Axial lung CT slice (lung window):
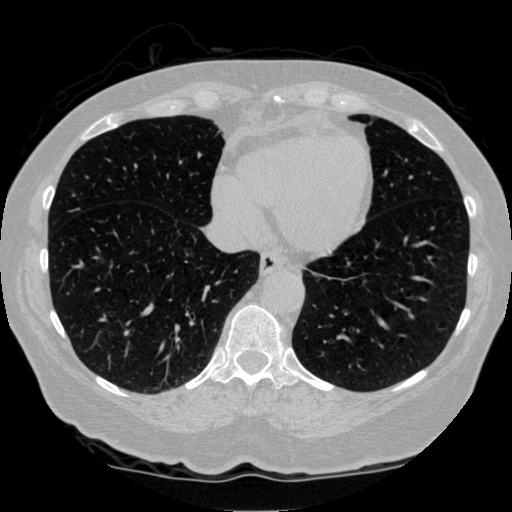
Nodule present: no